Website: walmart
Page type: cart
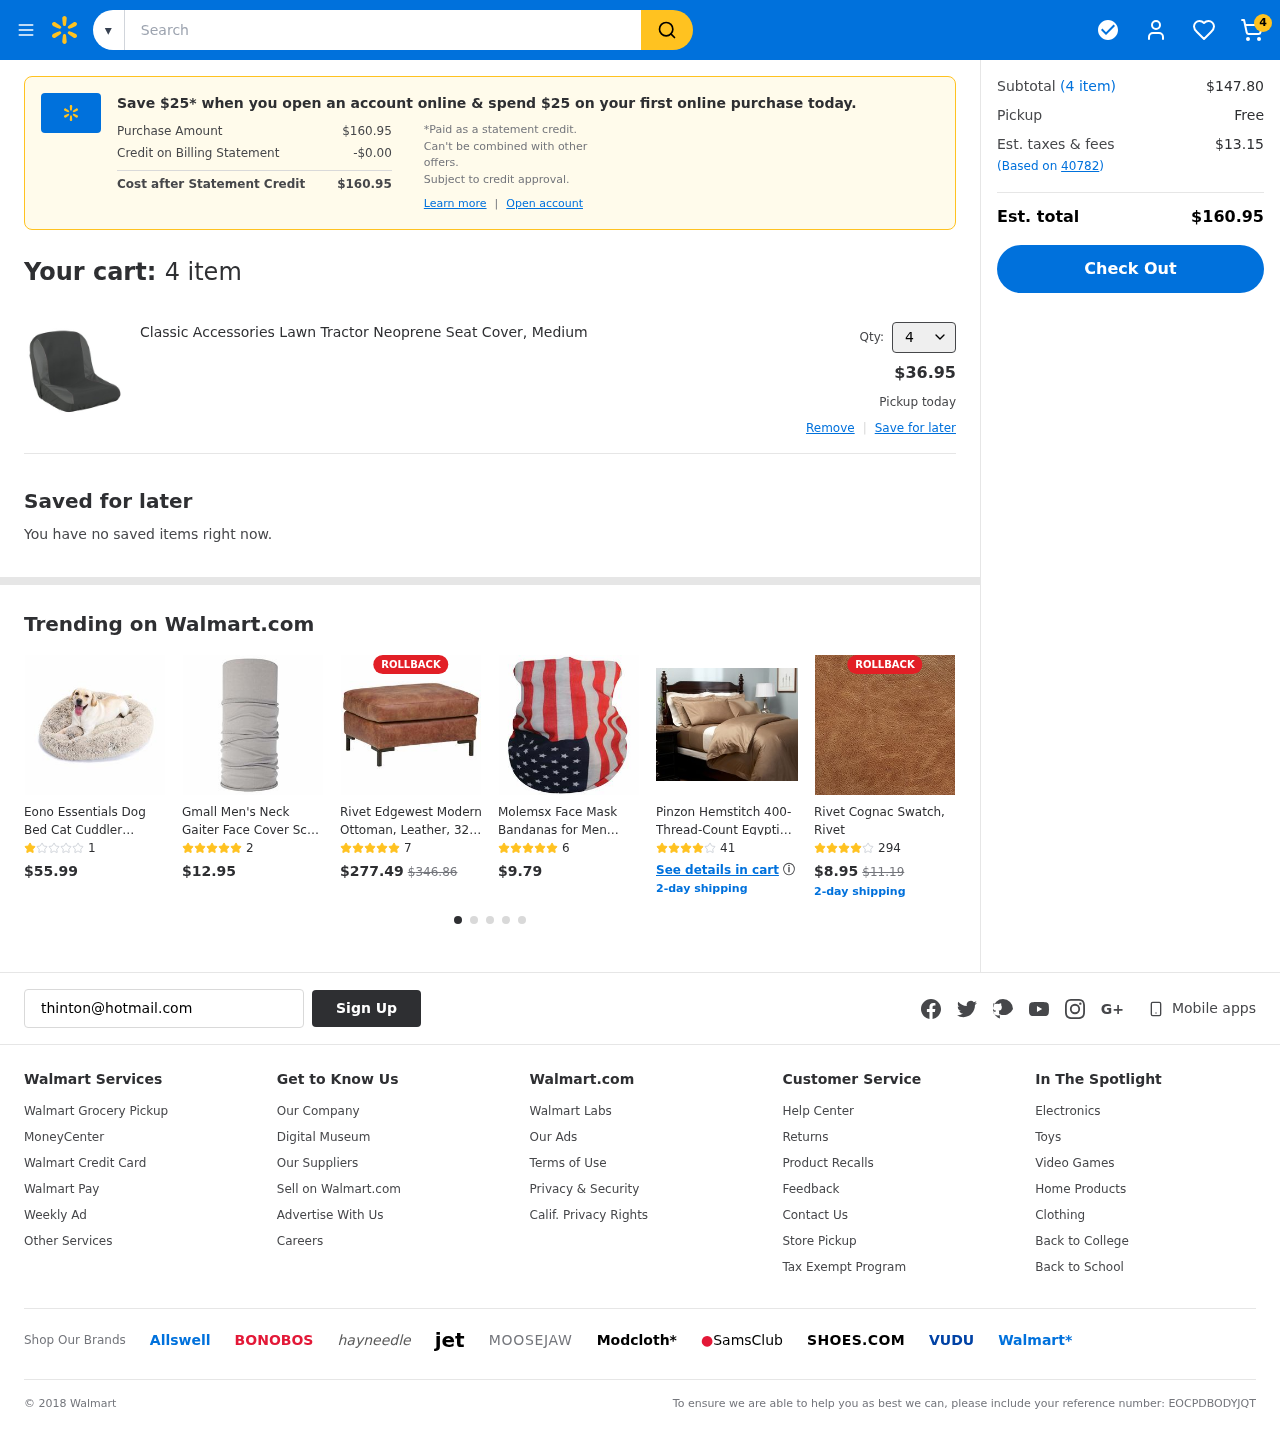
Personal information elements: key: PII_EMAIL
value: thinton@hotmail.com
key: PII_POSTCODE
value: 40782
Product elements: key: PRODUCT1_NAME
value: Classic Accessories Lawn Tractor Neoprene Seat Cover, Medium
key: PRODUCT1_PRICE
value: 36.95
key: PRODUCT1_QUANTITY
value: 4
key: PRODUCT2_NAME
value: Eono Essentials Dog Bed Cat Cuddler Cushion Plush Donut Detachable Washable Cover Round Soft Warm Pe
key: PRODUCT2_NUM_RATINGS
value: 1
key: PRODUCT2_PRICE
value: $55.99
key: PRODUCT3_NAME
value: Gmall Men's Neck Gaiter Face Cover Scarf Cool Breathable Lightweight Bandana, Gray,1 Piece
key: PRODUCT3_NUM_RATINGS
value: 2
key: PRODUCT3_PRICE
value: $12.95
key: PRODUCT4_NAME
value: Rivet Edgewest Modern Ottoman, Leather, 32" W, Saddle (Renewed)
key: PRODUCT4_NUM_RATINGS
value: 7
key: PRODUCT4_PRICE
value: $277.49
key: PRODUCT4_ORIGINAL_PRICE
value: $346.86
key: PRODUCT5_NAME
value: Molemsx Face Mask Bandanas for Men Women Neck Gaiter Summer Cooling Face Cover Face Dust Mask for Fi
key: PRODUCT5_NUM_RATINGS
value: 6
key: PRODUCT5_PRICE
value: $9.79
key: PRODUCT6_NAME
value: Pinzon Hemstitch 400-Thread-Count Egyptian Cotton Sateen Full/Queen Duvet Set, Chestnut
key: PRODUCT6_NUM_RATINGS
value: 41
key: PRODUCT7_NAME
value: Rivet Cognac Swatch, Rivet
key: PRODUCT7_NUM_RATINGS
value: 294
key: PRODUCT7_PRICE
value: $8.95
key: PRODUCT7_ORIGINAL_PRICE
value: $11.19
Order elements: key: ORDER_NUM_ITEMS
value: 4
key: ORDER_TOTAL
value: $160.95
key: ORDER_NUM_ITEMS
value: (4 item)
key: ORDER_NUM_ITEMS
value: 4 item
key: ORDER_SUBTOTAL
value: $147.80
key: ORDER_TAX
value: $13.15
Search elements: key: HEADER_SEARCH
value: Search